Chest X-ray:
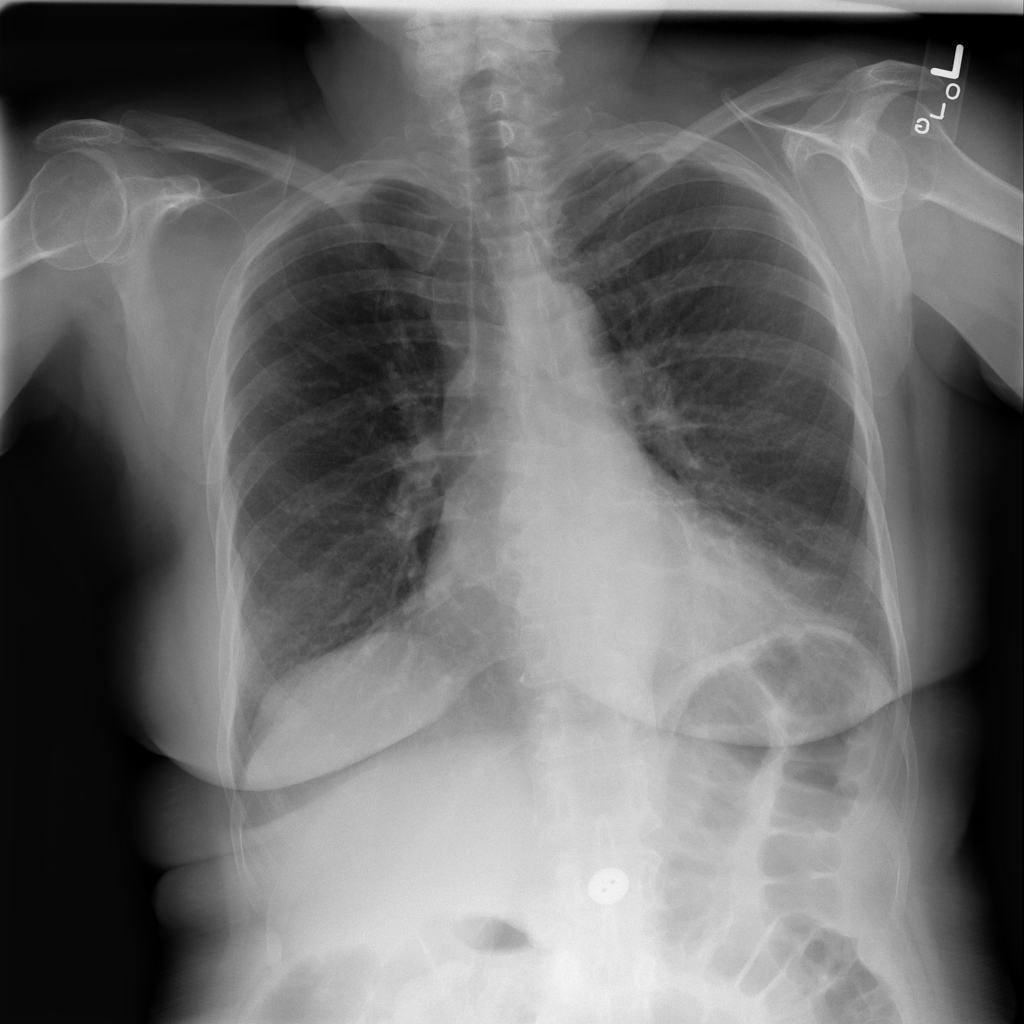
Findings: Cardiomegaly
No abnormal finding: no